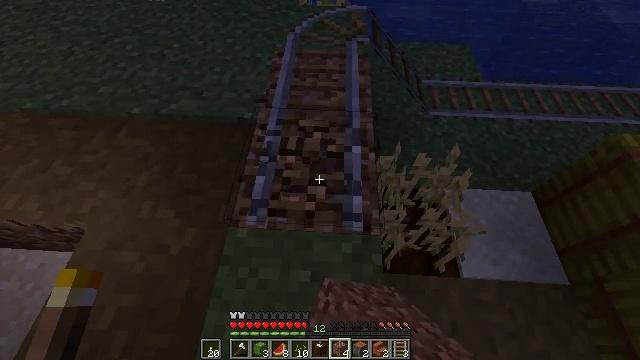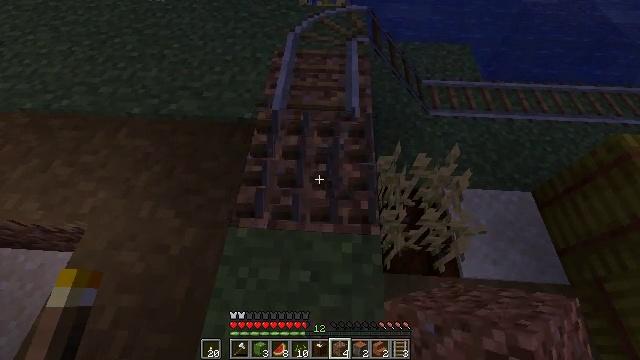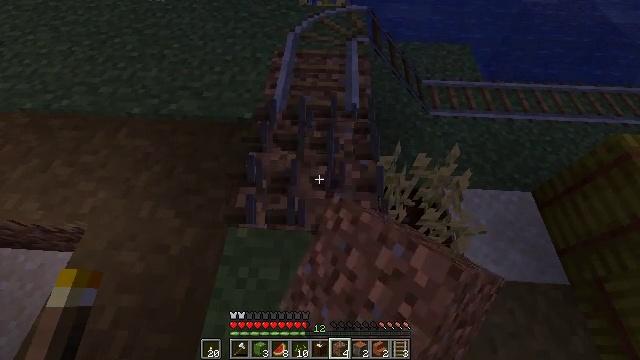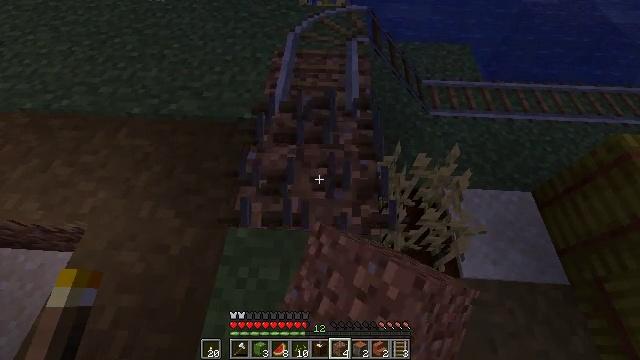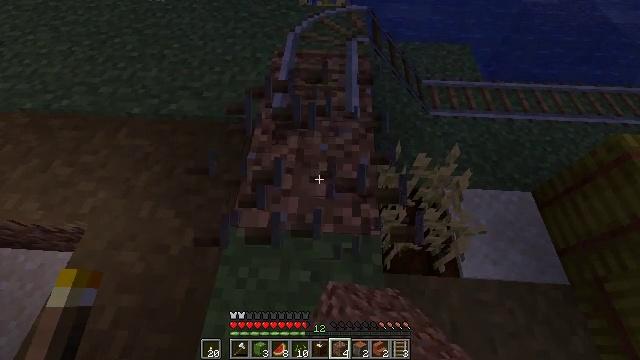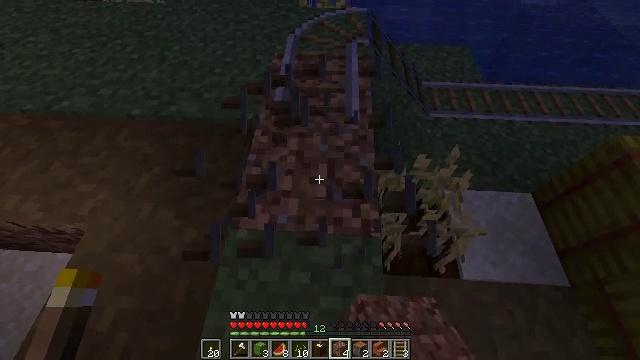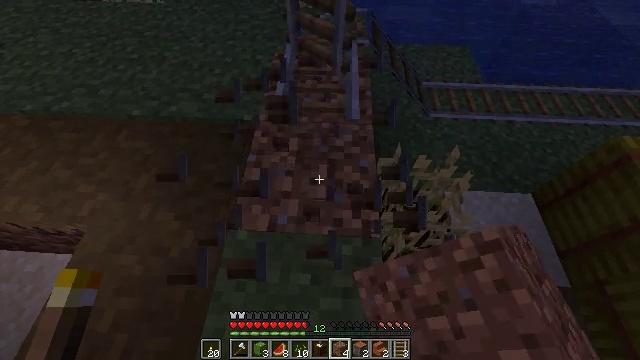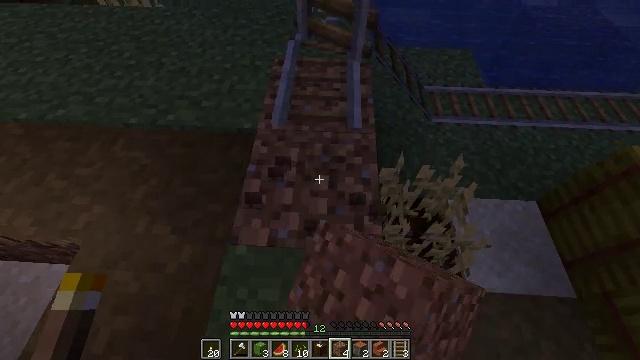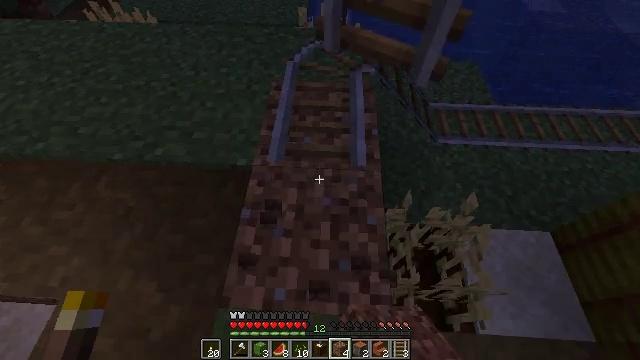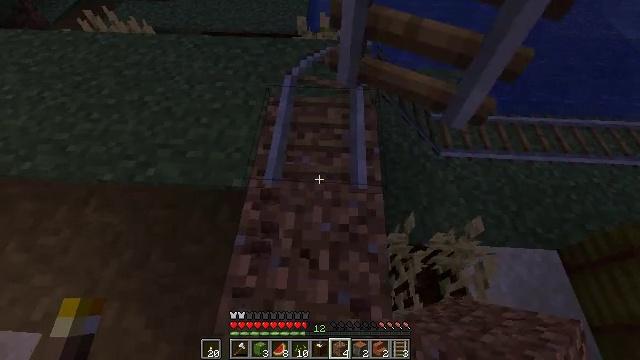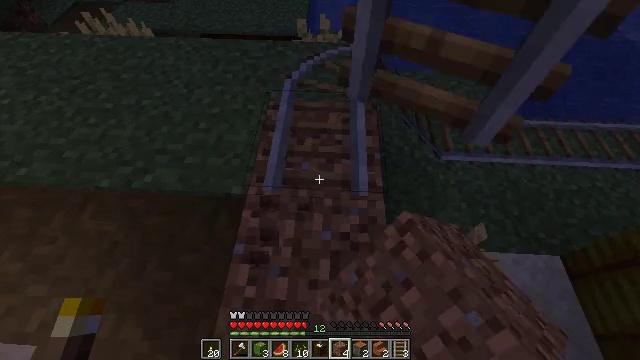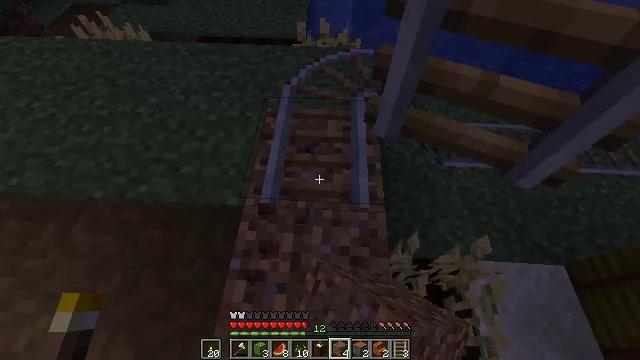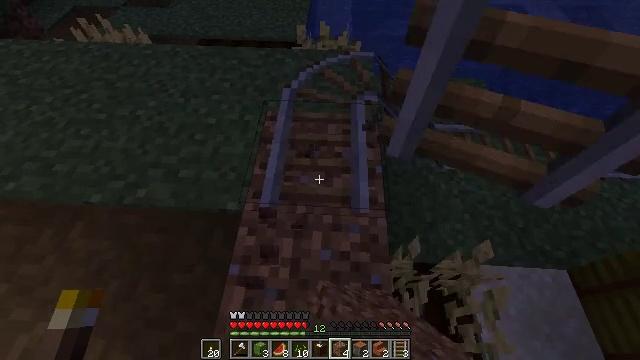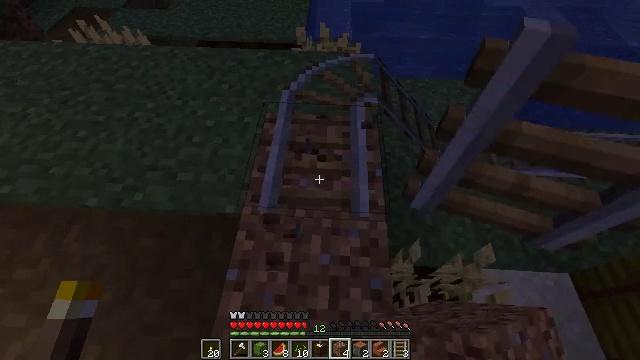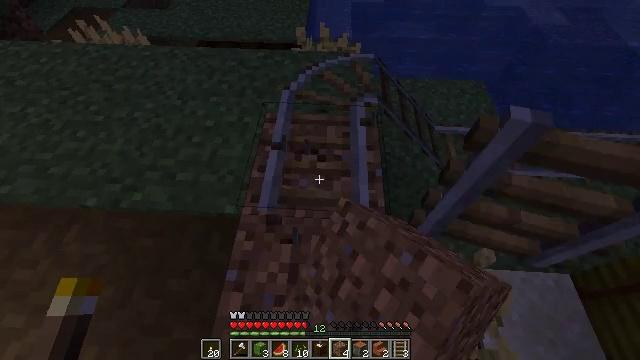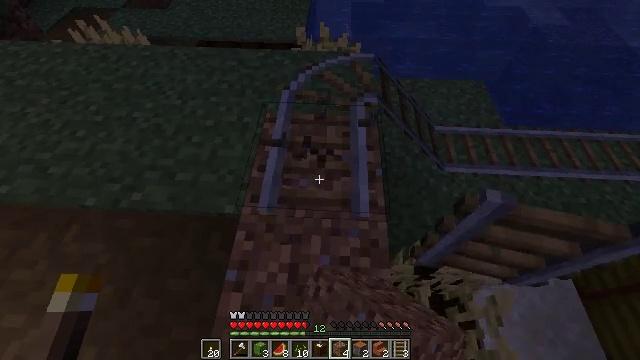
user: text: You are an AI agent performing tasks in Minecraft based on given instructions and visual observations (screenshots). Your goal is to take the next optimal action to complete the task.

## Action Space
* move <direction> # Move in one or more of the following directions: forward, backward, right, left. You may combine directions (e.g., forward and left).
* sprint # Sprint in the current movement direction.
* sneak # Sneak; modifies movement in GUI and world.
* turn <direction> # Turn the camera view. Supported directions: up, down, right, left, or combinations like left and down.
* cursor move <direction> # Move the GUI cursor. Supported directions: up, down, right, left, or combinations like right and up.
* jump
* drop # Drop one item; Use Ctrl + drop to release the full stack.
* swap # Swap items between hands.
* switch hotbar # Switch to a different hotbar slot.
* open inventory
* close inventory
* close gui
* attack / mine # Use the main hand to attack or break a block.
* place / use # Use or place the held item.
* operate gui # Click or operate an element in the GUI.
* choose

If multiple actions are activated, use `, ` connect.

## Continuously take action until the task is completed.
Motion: motion action
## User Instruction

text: Gather the rail for future use.
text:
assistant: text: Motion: attack / mine
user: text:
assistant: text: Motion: attack / mine
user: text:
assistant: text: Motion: attack / mine
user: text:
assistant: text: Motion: attack / mine
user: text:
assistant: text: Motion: attack / mine
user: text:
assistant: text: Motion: move forward, attack / mine
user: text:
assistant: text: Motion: move forward, attack / mine
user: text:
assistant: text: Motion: move forward, attack / mine
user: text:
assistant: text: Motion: move forward, attack / mine
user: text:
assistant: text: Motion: attack / mine
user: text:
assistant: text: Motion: attack / mine
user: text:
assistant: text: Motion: attack / mine
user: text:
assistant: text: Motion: attack / mine
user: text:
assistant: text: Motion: attack / mine
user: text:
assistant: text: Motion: attack / mine
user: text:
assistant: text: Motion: attack / mine
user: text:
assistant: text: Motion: attack / mine
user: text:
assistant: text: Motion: attack / mine
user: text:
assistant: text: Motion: attack / mine
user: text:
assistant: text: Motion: attack / mine
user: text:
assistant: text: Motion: attack / mine
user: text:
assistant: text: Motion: attack / mine
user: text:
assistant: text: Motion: attack / mine
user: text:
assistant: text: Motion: attack / mine
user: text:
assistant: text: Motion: attack / mine
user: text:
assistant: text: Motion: attack / mine
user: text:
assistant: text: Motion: attack / mine
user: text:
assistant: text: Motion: attack / mine
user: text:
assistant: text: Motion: attack / mine
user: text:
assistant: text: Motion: attack / mine